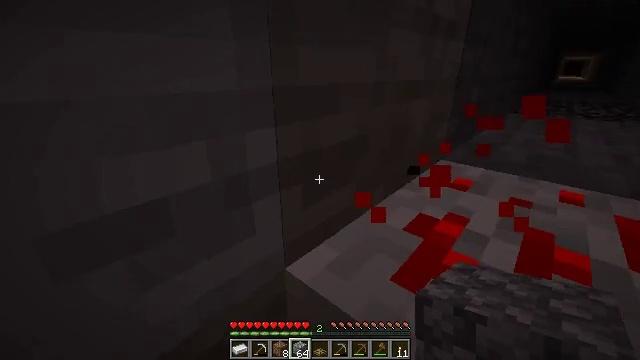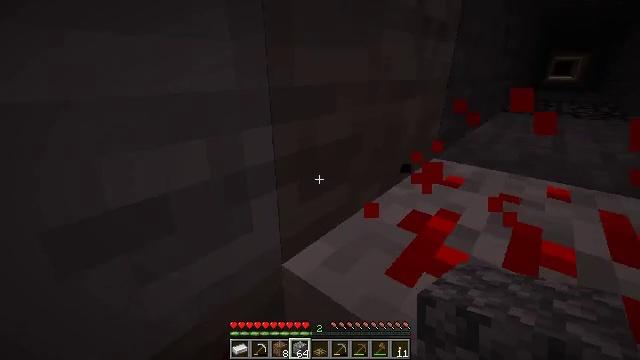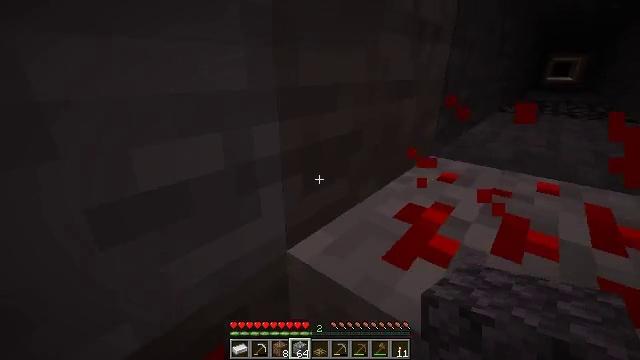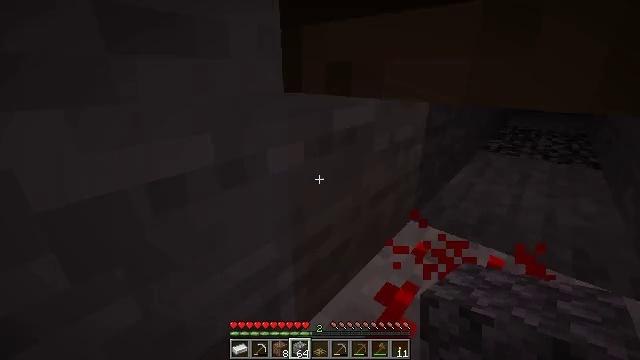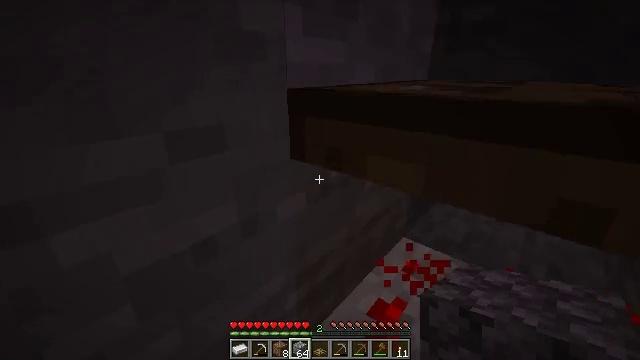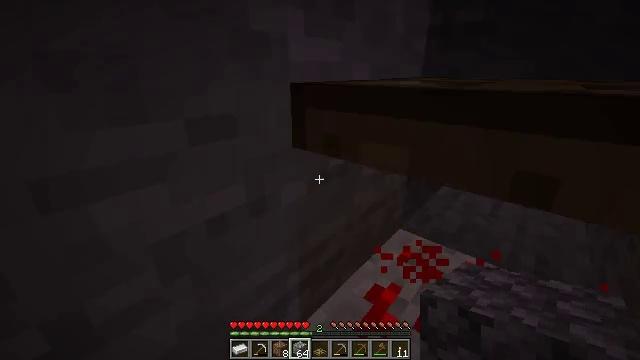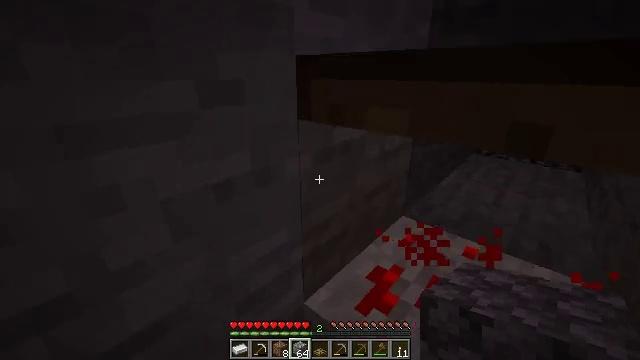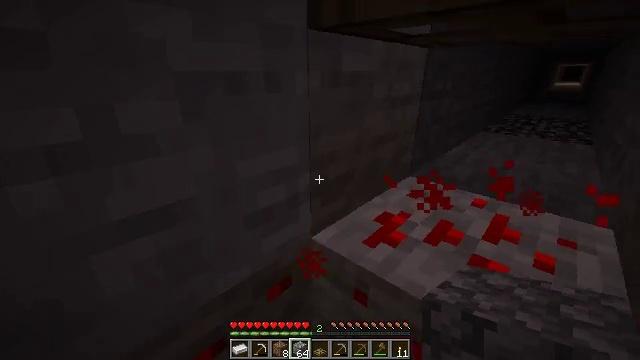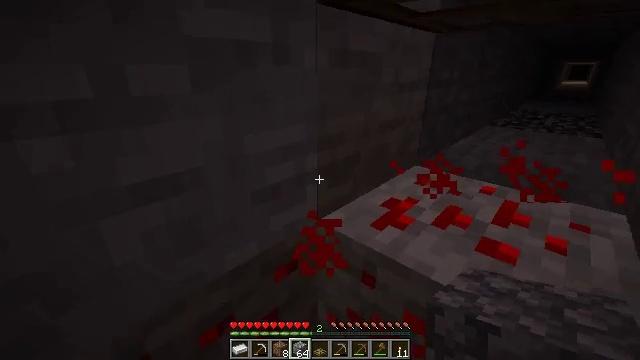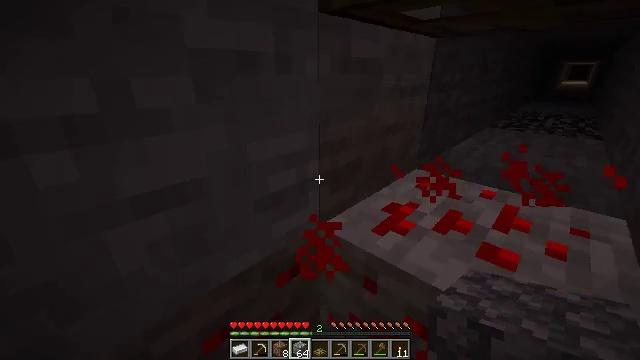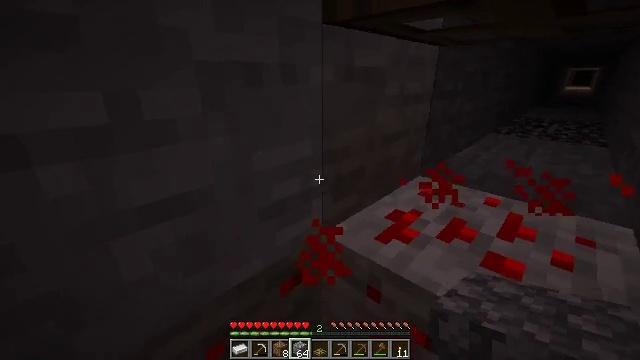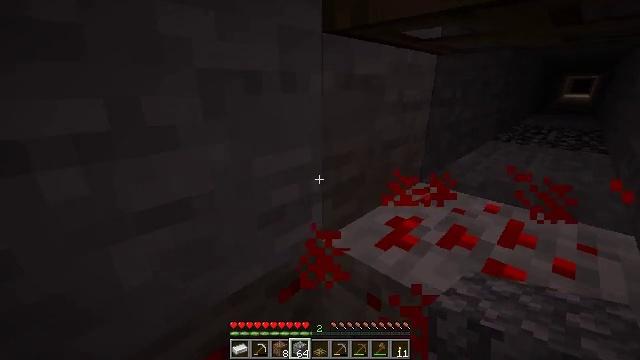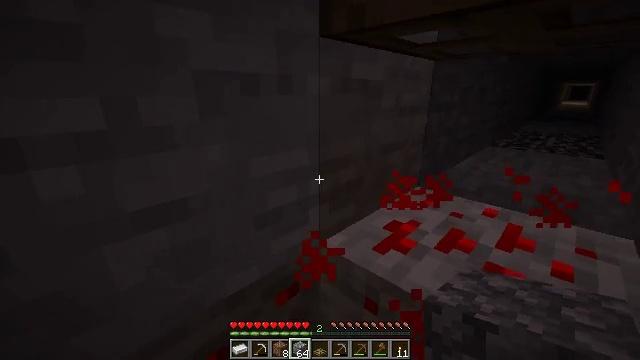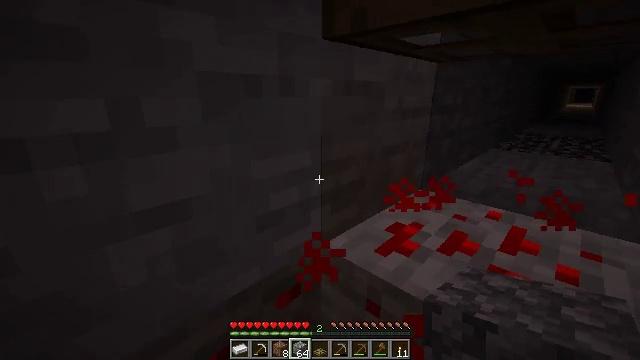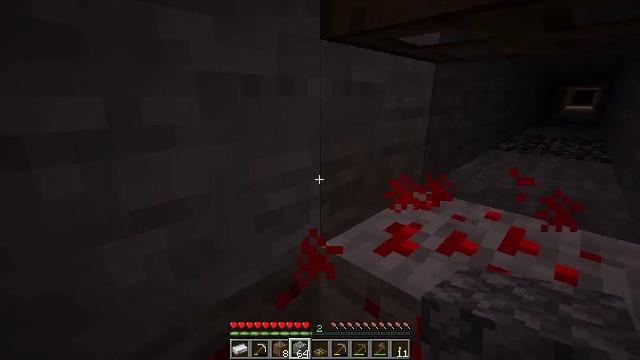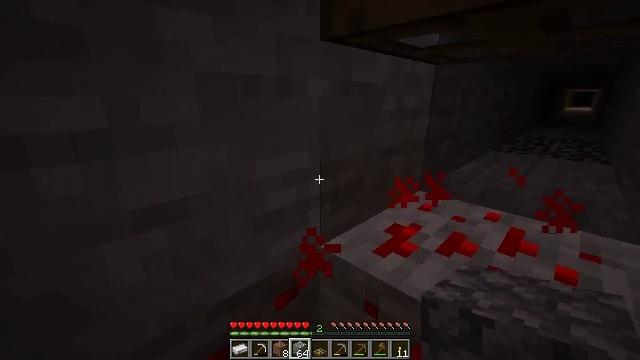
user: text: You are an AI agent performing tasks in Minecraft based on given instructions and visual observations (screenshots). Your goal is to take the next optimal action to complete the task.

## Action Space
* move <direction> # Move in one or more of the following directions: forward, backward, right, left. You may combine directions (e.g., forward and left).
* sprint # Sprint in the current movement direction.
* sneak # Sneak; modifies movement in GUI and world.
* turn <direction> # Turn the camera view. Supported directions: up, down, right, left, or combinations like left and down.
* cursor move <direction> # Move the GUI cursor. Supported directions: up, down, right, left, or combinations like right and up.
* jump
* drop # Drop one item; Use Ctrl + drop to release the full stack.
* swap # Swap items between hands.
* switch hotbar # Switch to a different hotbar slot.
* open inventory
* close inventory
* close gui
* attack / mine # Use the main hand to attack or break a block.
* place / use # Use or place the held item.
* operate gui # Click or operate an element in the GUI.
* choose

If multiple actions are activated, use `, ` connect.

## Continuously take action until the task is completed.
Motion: motion action
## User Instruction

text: Break the oak trapdoor to collect it.
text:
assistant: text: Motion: move back, turn right
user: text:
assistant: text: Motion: move back
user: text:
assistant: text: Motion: move back
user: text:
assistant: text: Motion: move back
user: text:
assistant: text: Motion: move back
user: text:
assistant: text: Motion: move back
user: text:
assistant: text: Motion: move back, turn left
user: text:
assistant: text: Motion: move back
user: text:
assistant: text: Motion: move back
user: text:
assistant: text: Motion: move back, turn up
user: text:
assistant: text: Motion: turn up
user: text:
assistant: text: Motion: turn up
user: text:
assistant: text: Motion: no_op
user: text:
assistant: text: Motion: no_op
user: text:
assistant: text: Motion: no_op
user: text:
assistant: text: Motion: no_op
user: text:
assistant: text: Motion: no_op
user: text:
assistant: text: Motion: no_op
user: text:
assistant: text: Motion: no_op
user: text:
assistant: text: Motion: no_op
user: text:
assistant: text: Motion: no_op
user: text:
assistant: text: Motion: no_op
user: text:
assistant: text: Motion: no_op
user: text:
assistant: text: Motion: turn right and up
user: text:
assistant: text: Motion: turn right and up
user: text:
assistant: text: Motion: no_op
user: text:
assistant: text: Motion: no_op
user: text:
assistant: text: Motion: no_op
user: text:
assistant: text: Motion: no_op
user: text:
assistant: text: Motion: no_op